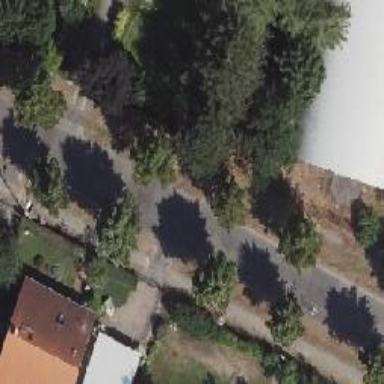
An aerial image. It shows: Avenue lined with broadleaved deciduous trees.